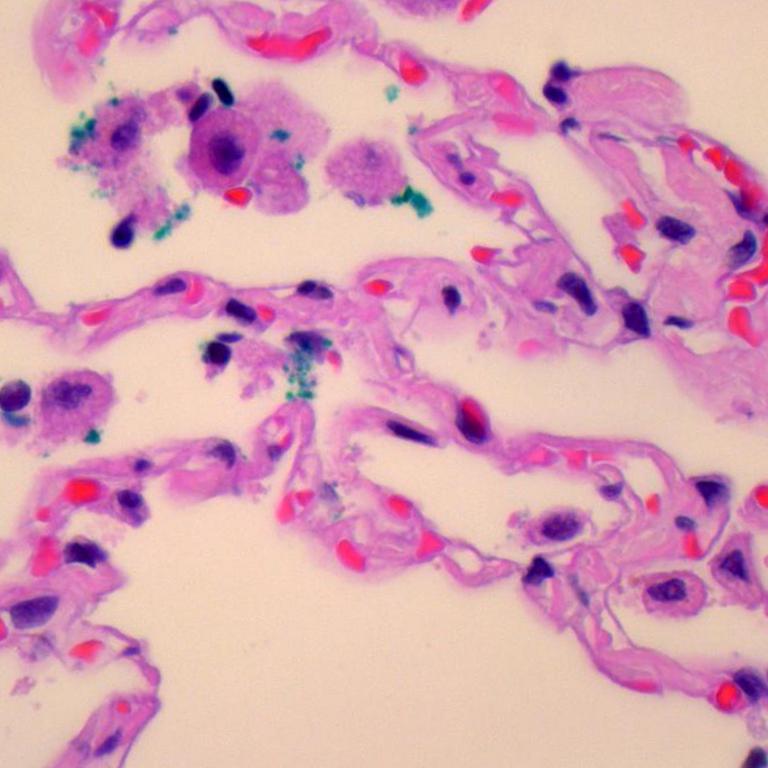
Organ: lung
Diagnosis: benign